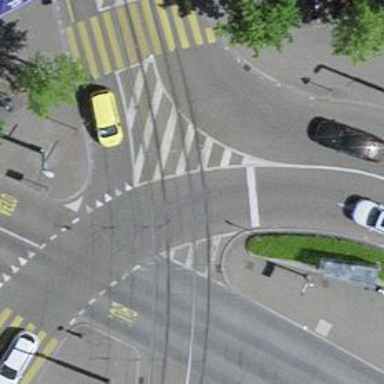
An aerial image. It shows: Tram level crossing on the railway.